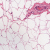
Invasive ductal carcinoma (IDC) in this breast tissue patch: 0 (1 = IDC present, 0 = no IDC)